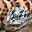
Label: 0